Chest X-ray:
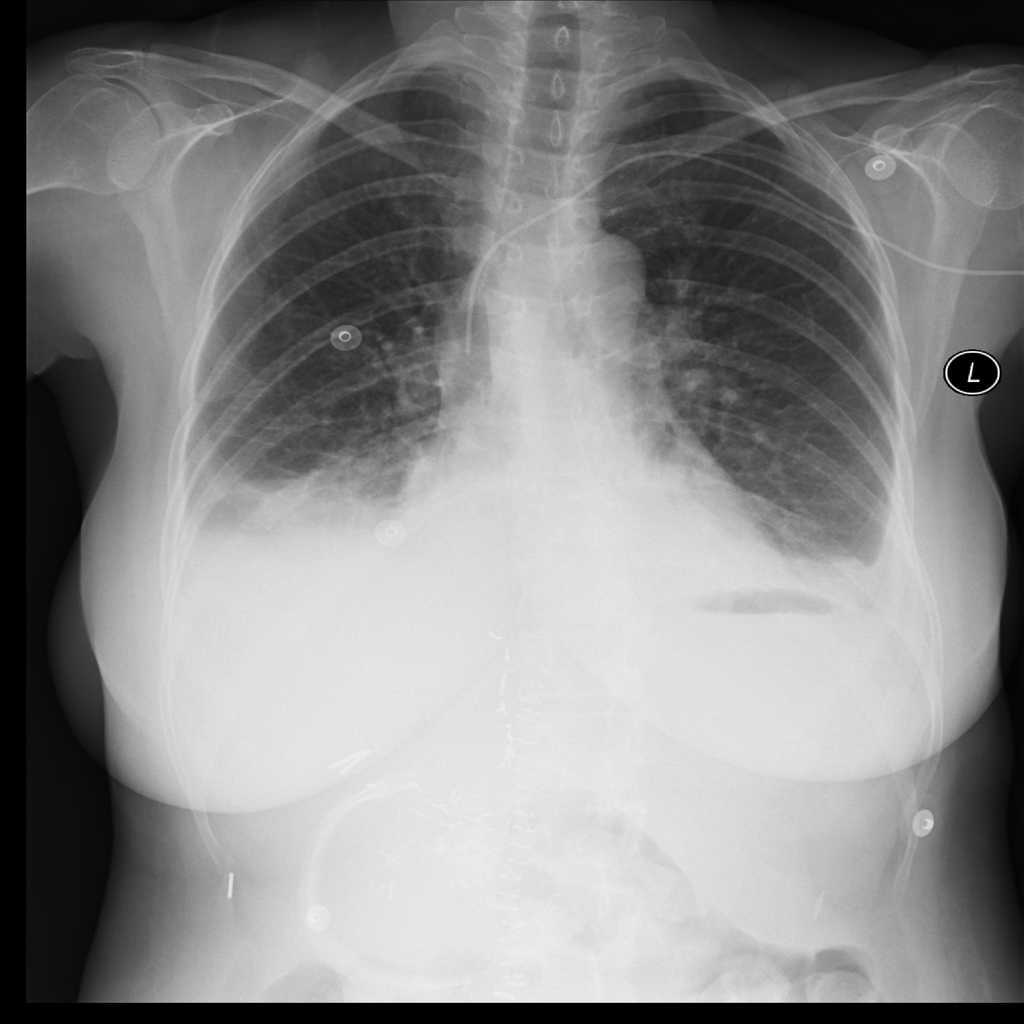
Findings: Consolidation, Effusion
No abnormal finding: no